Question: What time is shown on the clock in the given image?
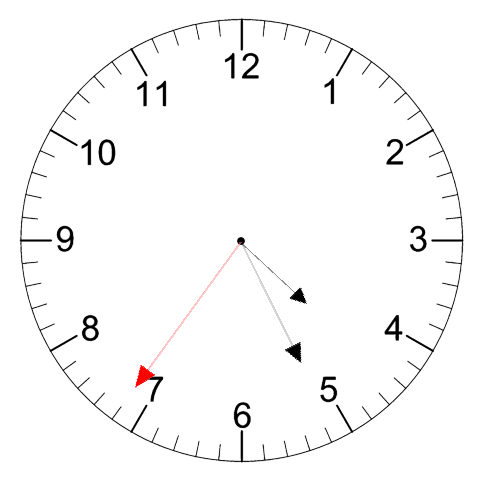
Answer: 04:25:36